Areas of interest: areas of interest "Jizhou Passenger Station"
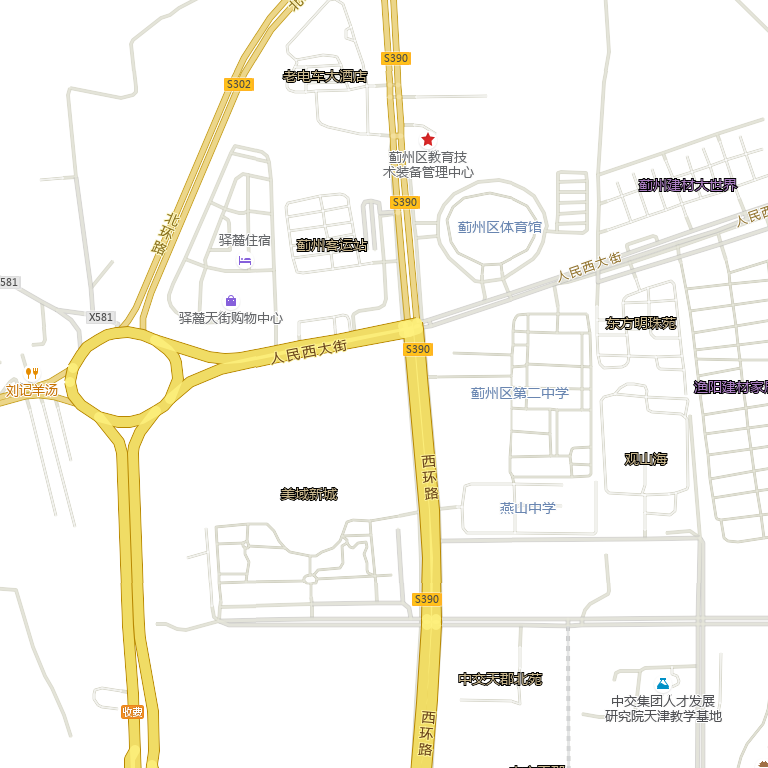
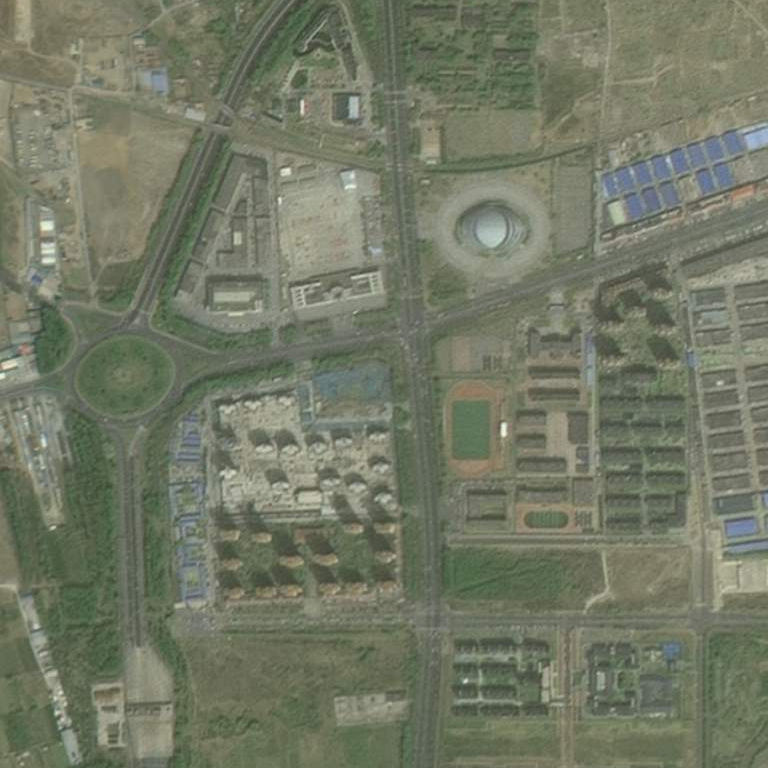